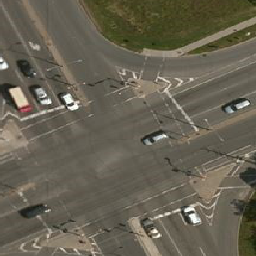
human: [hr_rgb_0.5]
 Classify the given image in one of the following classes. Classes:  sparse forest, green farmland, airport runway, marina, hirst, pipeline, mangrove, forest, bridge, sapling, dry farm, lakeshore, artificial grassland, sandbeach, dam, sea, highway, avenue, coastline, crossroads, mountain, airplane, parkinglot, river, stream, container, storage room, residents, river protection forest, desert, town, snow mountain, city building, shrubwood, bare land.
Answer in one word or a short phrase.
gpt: crossroads